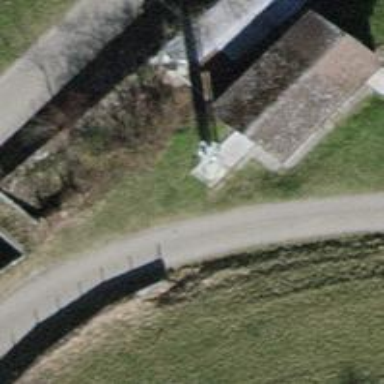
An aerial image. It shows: Communication tower with antenna.